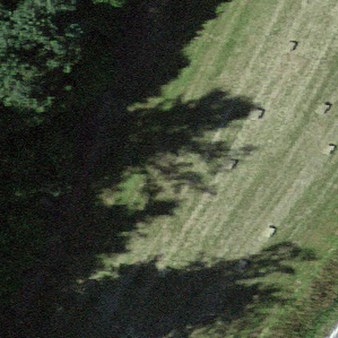
Label: other